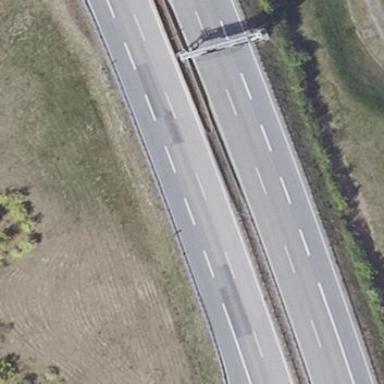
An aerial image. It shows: Y-shaped junction where asphalt motorway is located.